Question: I have a table with given columns GroupID,ID,event_time_local (timestamp - yyyy-mm-dd hh:mm:ss data type), event_type :

I need to calculate the column "event_number" as shown in the picture.
it should be calculated for each partition of [GroupID,ID]
I wrote the following pseudo code for calculation (hope its o.k, because I didn't check it yet to run on entire table which contain 160,000,000 rows )
'''
for each [GrpId,ID]
cnt = 1
event_number = 1
for each row ordered by event_time_local ascending:
if event_type = first_event then event_number = 1
elif event_type = event and (previous_event_type =event or is null) then
event_number = event_number + 1
cnt = cnt + 1
if event_type=double_event then
event_number = event_number + 0.1
if event_type=event and prev_event =double event then
event_number = cnt + 1
cnt = cnt + 1
'''
my question is what is the best strategy to calculate this column in snowflake to get elegant code that will be easy to maintain with and efficient running time.
I have tried to do it with window functions and it got complicated.. and not elegant code.
I'll Appreciate any help with this,
Thanks
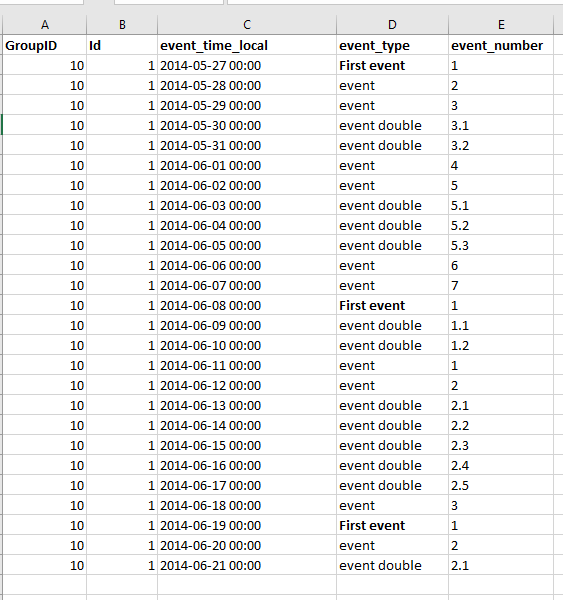
Answer: You can use window functions to define the groupings and then some arithmetic to do what you want. Basically, you need:
- - -
The groups can be defined using cumulative sums. The rest are ranking functions:
'''
select t.*,
(dense_rank() over (partition by group_id, id, fe_grp order by e_grp) ||
(case when event_type = 'event double'
then '.' || row_number() over (partition by group_id, id, fe_grp, e_grp order by event_time_local)
else ''
end)
) as event_number
from (select t.*,
sum(case when event_type = 'First event' then 1 else 0 end) over (partition by groupid, id order by event_time_local) as fe_grp,
sum(case when event_type in ('First event', 'event') then 1 else 0 end) over (partition by groupid, id order by event_time_local) as e_grp
from t
) t;
'''